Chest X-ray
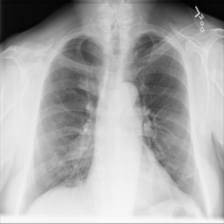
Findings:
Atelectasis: negative
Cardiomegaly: negative
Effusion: negative
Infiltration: negative
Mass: negative
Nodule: negative
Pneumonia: negative
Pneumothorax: negative
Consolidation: negative
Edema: negative
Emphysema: negative
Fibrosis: negative
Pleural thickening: negative
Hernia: negative